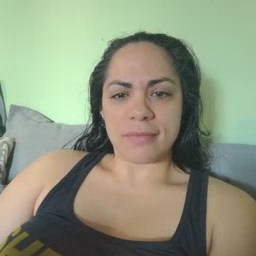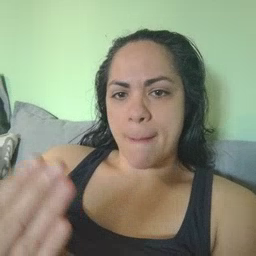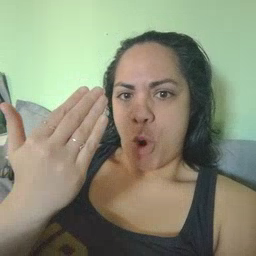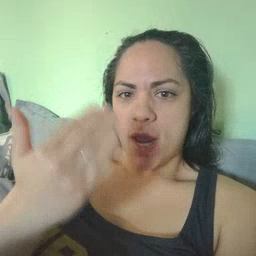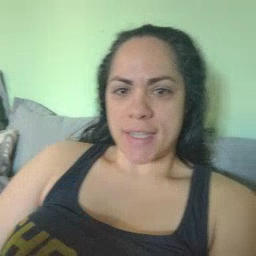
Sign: morning